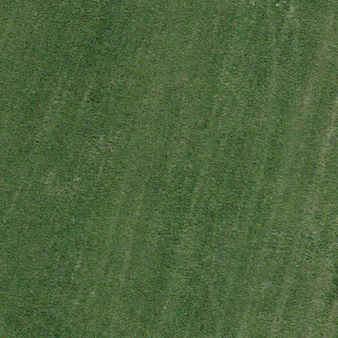
Label: other